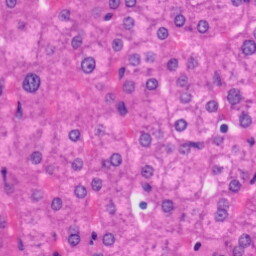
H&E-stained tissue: Liver